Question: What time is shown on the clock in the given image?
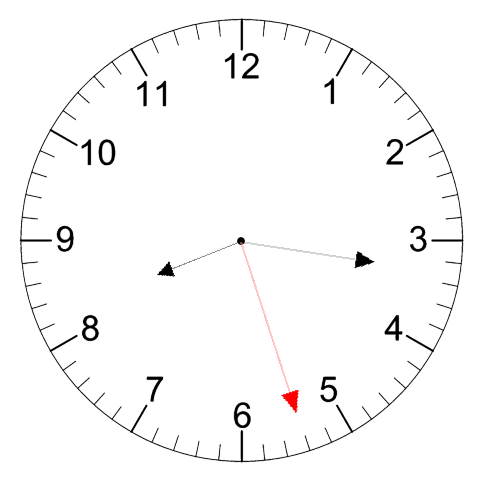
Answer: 08:16:27